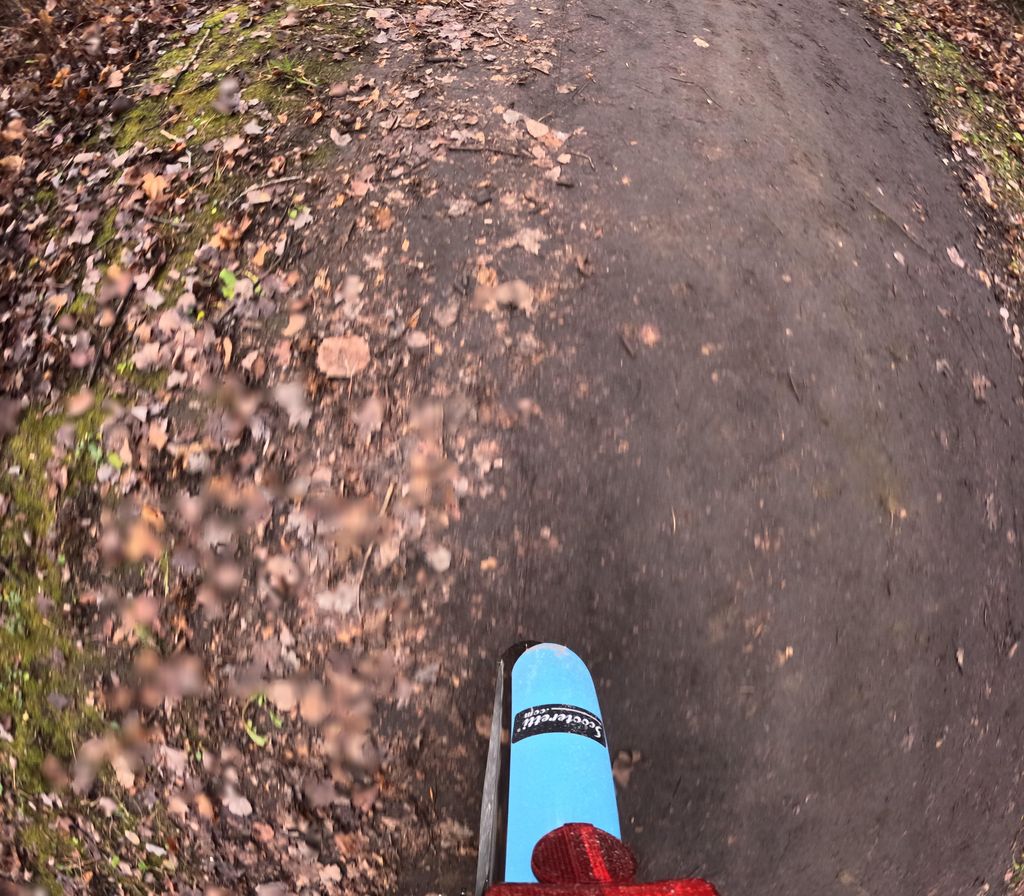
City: ottawa-gatineau